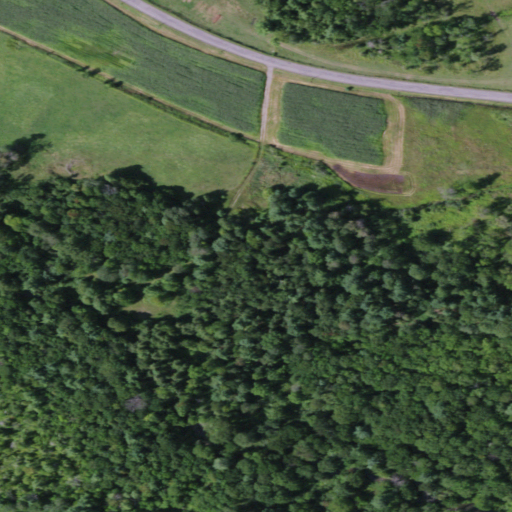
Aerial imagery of valley in New York named Chenango Valley containing woody wetlands, pasture, evergreen forest, open development, mixed forest, herbaceous wetlands, low intensity development, and medium intensity development